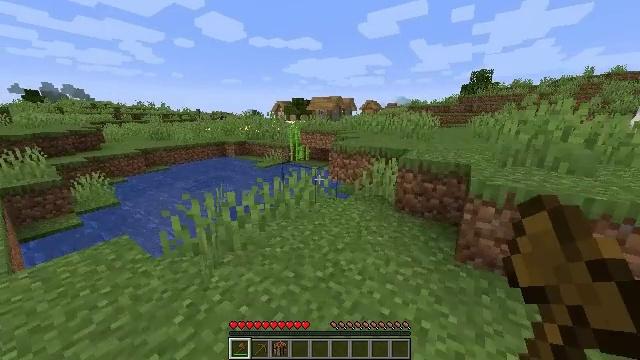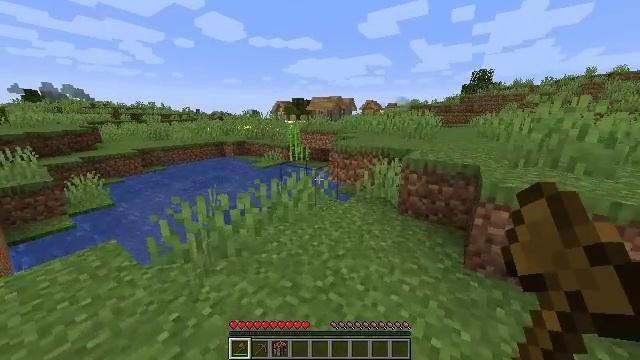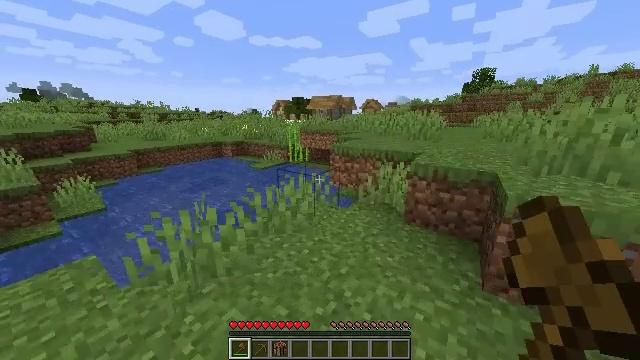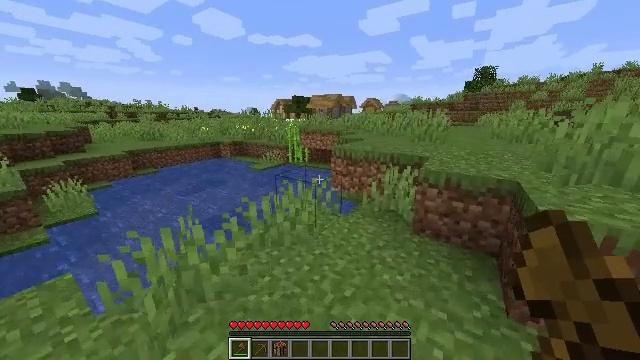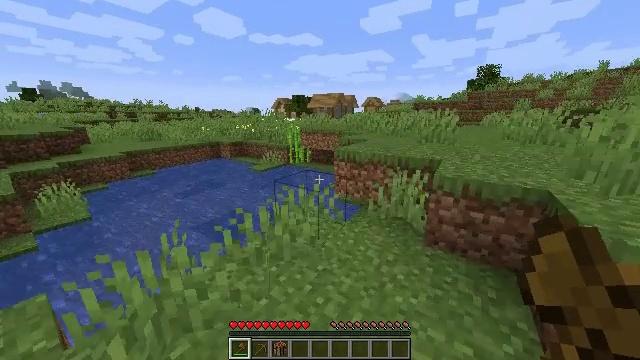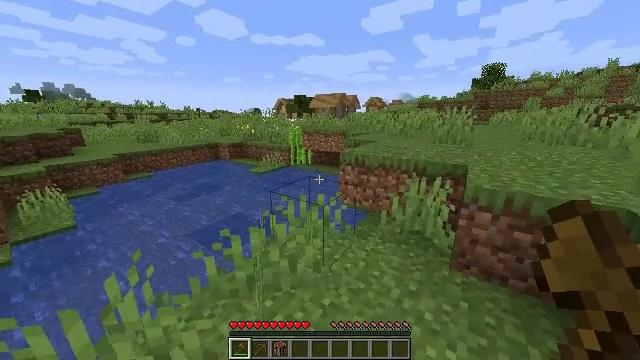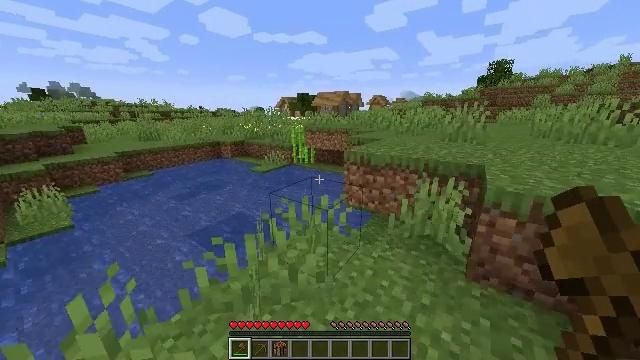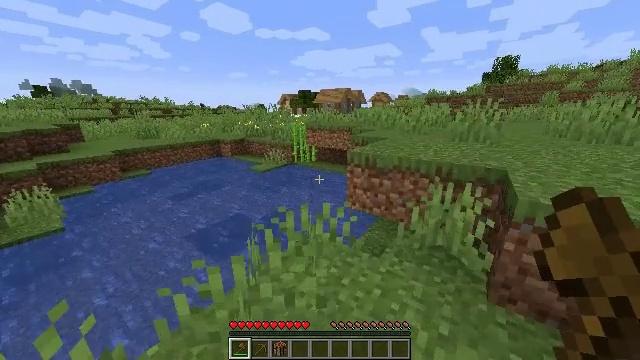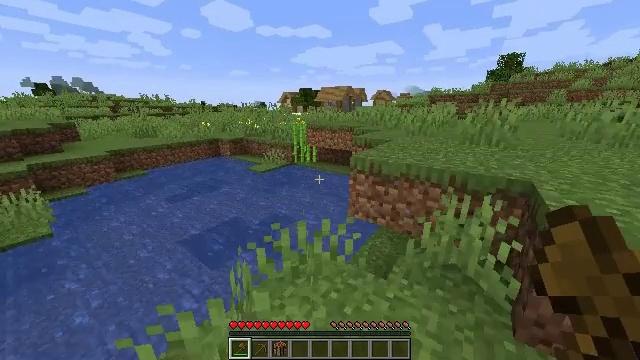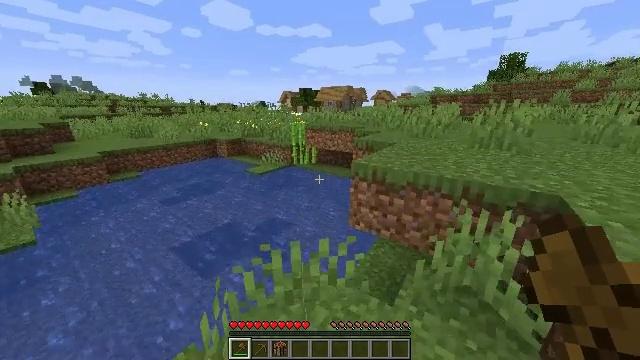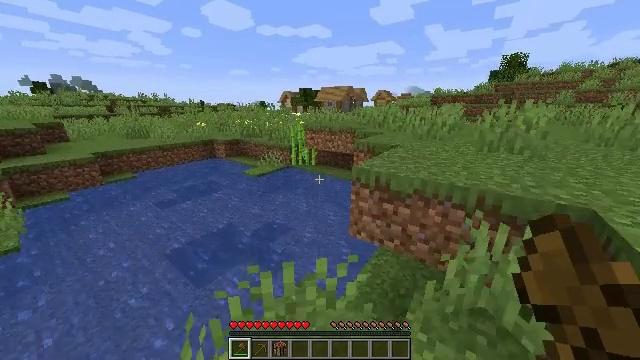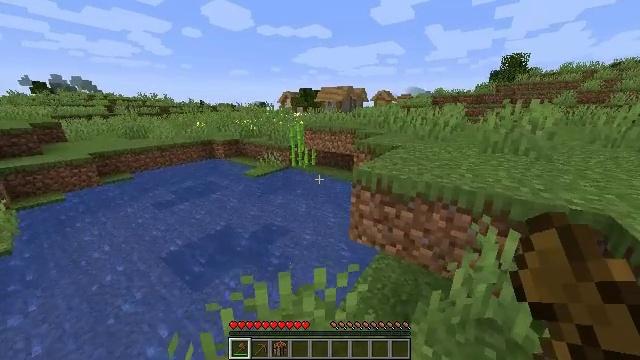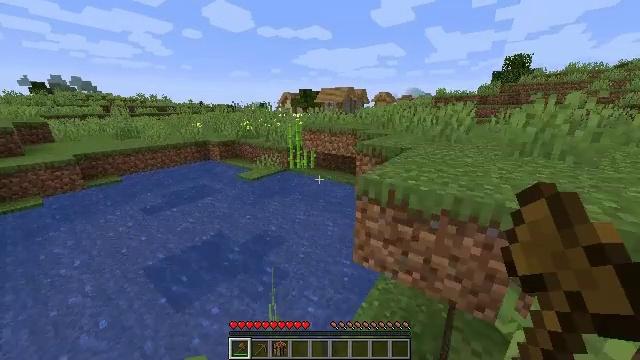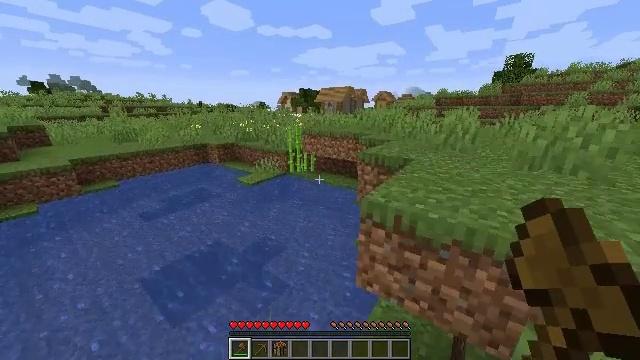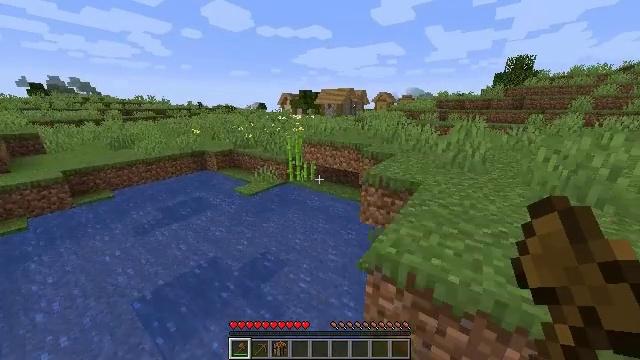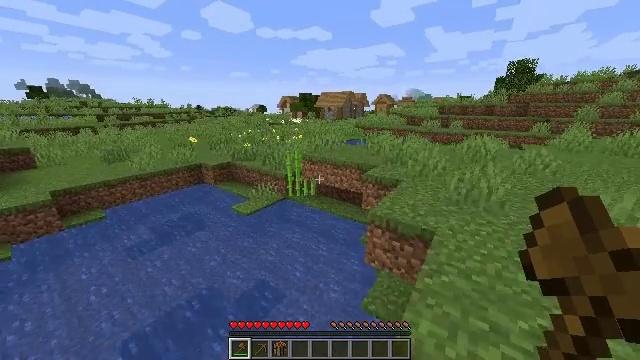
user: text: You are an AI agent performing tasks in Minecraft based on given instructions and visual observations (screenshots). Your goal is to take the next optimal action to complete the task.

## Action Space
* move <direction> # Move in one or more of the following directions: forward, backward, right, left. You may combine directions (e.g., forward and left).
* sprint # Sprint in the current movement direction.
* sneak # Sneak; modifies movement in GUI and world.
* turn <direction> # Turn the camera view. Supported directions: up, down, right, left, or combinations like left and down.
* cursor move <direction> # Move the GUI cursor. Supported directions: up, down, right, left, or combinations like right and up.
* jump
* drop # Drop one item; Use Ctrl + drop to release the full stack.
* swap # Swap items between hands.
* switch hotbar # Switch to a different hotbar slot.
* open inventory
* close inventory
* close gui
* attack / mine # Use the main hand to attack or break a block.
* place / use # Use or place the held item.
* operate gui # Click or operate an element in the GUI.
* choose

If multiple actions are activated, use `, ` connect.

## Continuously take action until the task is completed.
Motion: motion action
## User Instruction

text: Collect sugar cane near water sources.
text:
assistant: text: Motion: move forward
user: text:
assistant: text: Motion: move forward
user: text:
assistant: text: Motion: move forward
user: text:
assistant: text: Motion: move forward
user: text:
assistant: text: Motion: move forward
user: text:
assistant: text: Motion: move forward
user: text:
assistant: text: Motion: move forward
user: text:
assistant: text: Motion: move forward
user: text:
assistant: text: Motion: move forward
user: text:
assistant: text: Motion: move forward
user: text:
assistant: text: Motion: move forward
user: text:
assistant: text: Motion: move forward
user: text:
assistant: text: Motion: move forward, jump
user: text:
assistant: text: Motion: move forward, jump
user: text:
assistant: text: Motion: move forward, jump
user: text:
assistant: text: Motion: move forward, jump
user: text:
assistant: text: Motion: move forward, jump
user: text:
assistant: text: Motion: move forward
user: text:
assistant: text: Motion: move forward, turn left
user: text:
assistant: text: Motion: move forward, turn left
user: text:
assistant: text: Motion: move forward, turn left
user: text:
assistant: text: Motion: move forward
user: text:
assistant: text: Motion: move forward
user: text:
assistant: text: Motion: move forward, jump
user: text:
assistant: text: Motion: move forward, jump
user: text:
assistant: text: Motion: move forward, jump
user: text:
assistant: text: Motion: move forward, turn left, jump
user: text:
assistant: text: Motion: move forward
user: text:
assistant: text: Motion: move forward
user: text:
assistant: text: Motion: move forward and move left